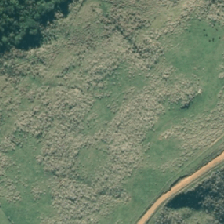
Land cover: low_producing_grassland